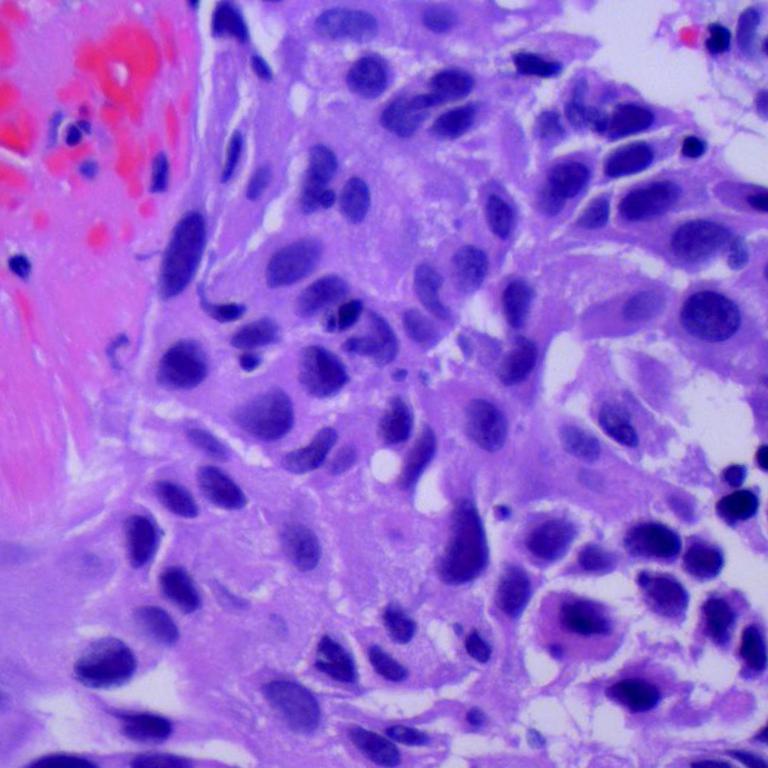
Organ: lung
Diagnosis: squamous carcinomas